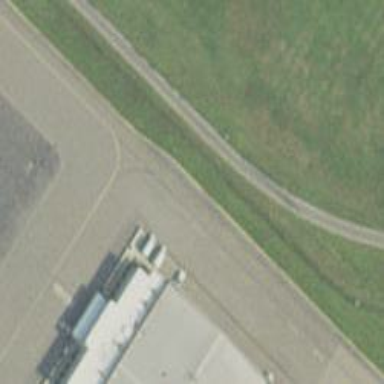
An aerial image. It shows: View of taxiway at the airport.